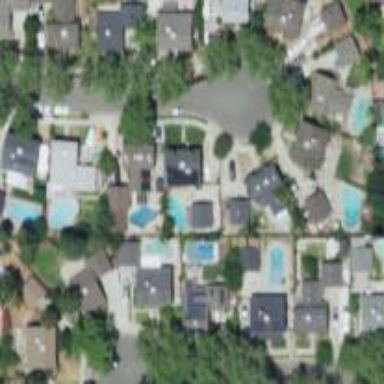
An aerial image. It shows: Outdoor swimming pool which is inground. This leisure land feature provides refreshing space for relaxation.